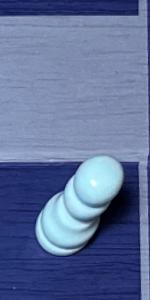
Label: Pawn_White